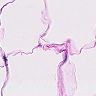
Metastatic tissue present: no